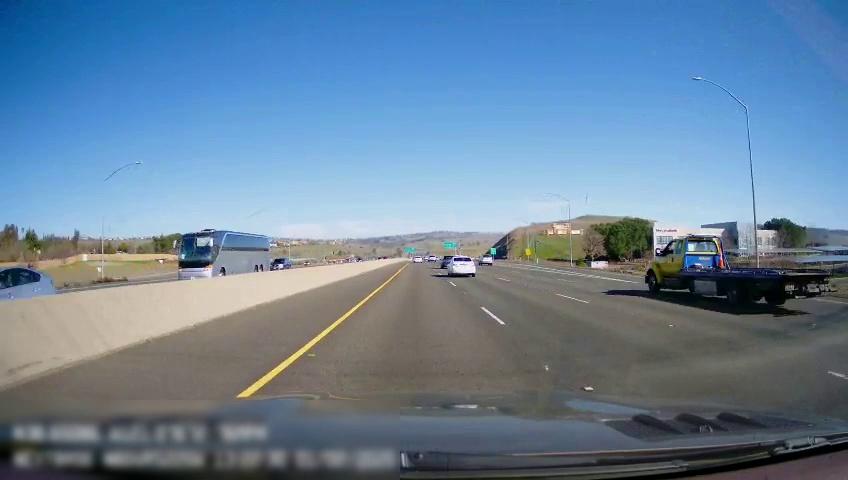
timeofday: Day
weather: Sunny
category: Drivable Space
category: Drivable Space
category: Vehicles | Car
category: Vehicles | SUV
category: Vehicles | Other LV
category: Vehicles | Car
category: Vehicles | Car
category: Vehicles | Other LV
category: Vehicles | SUV
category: Vehicles | SUV
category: Lanes | Current Lane
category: Lanes | Current Lane
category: Lanes | Alternate Lane
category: Lanes | Alternate Lane
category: Lanes | Alternate Lane
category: Lanes | Alternate Lane
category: Lanes | Opposite Lane